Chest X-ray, AP view. Patient: 22 years old, sex F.
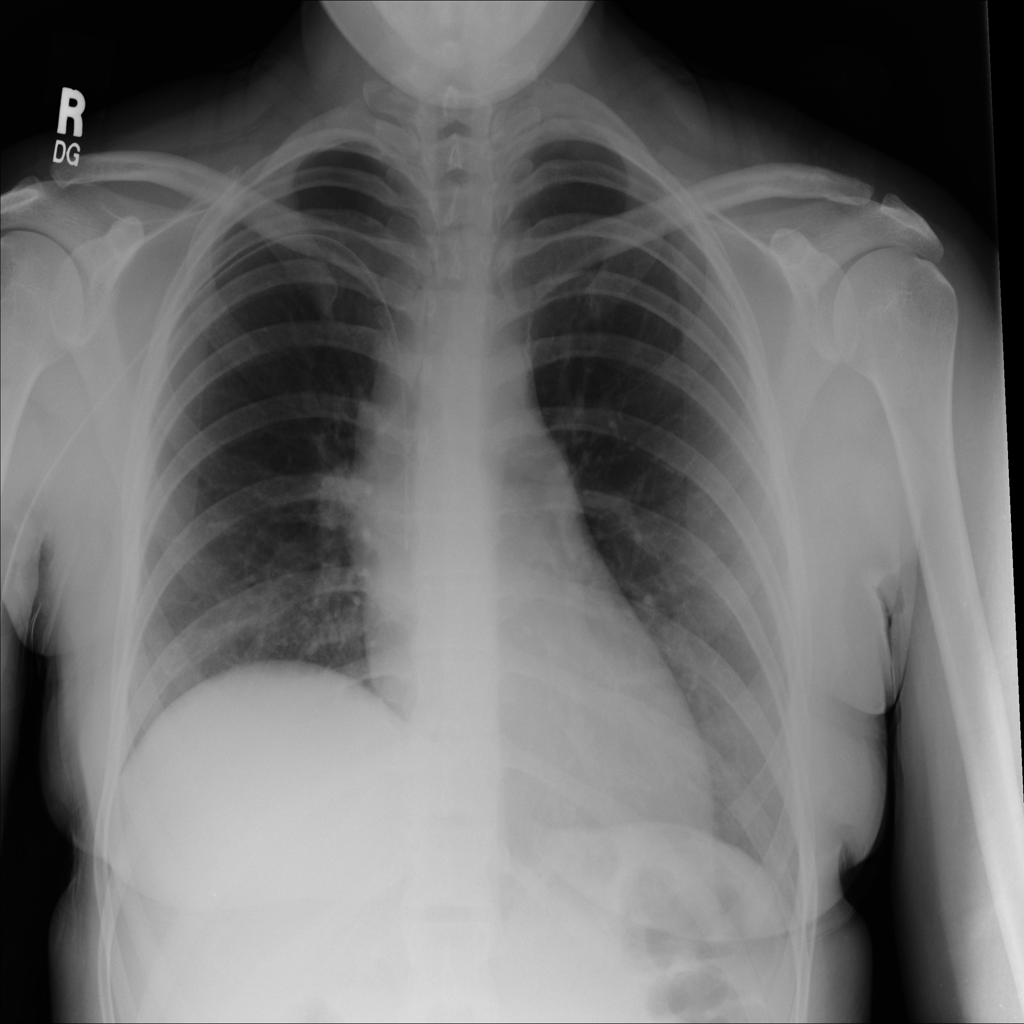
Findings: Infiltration